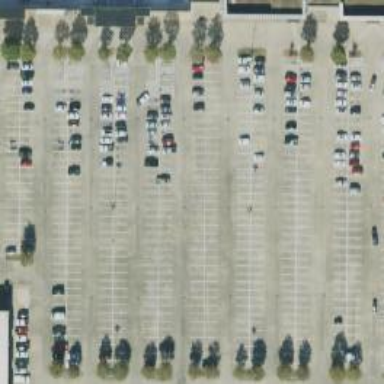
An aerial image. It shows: Parking space is available.